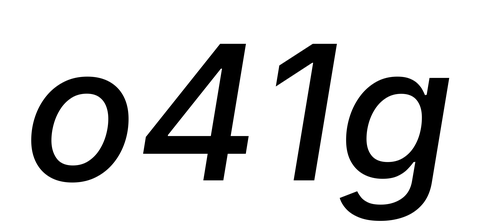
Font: Inter-Italic_Medium_Italic